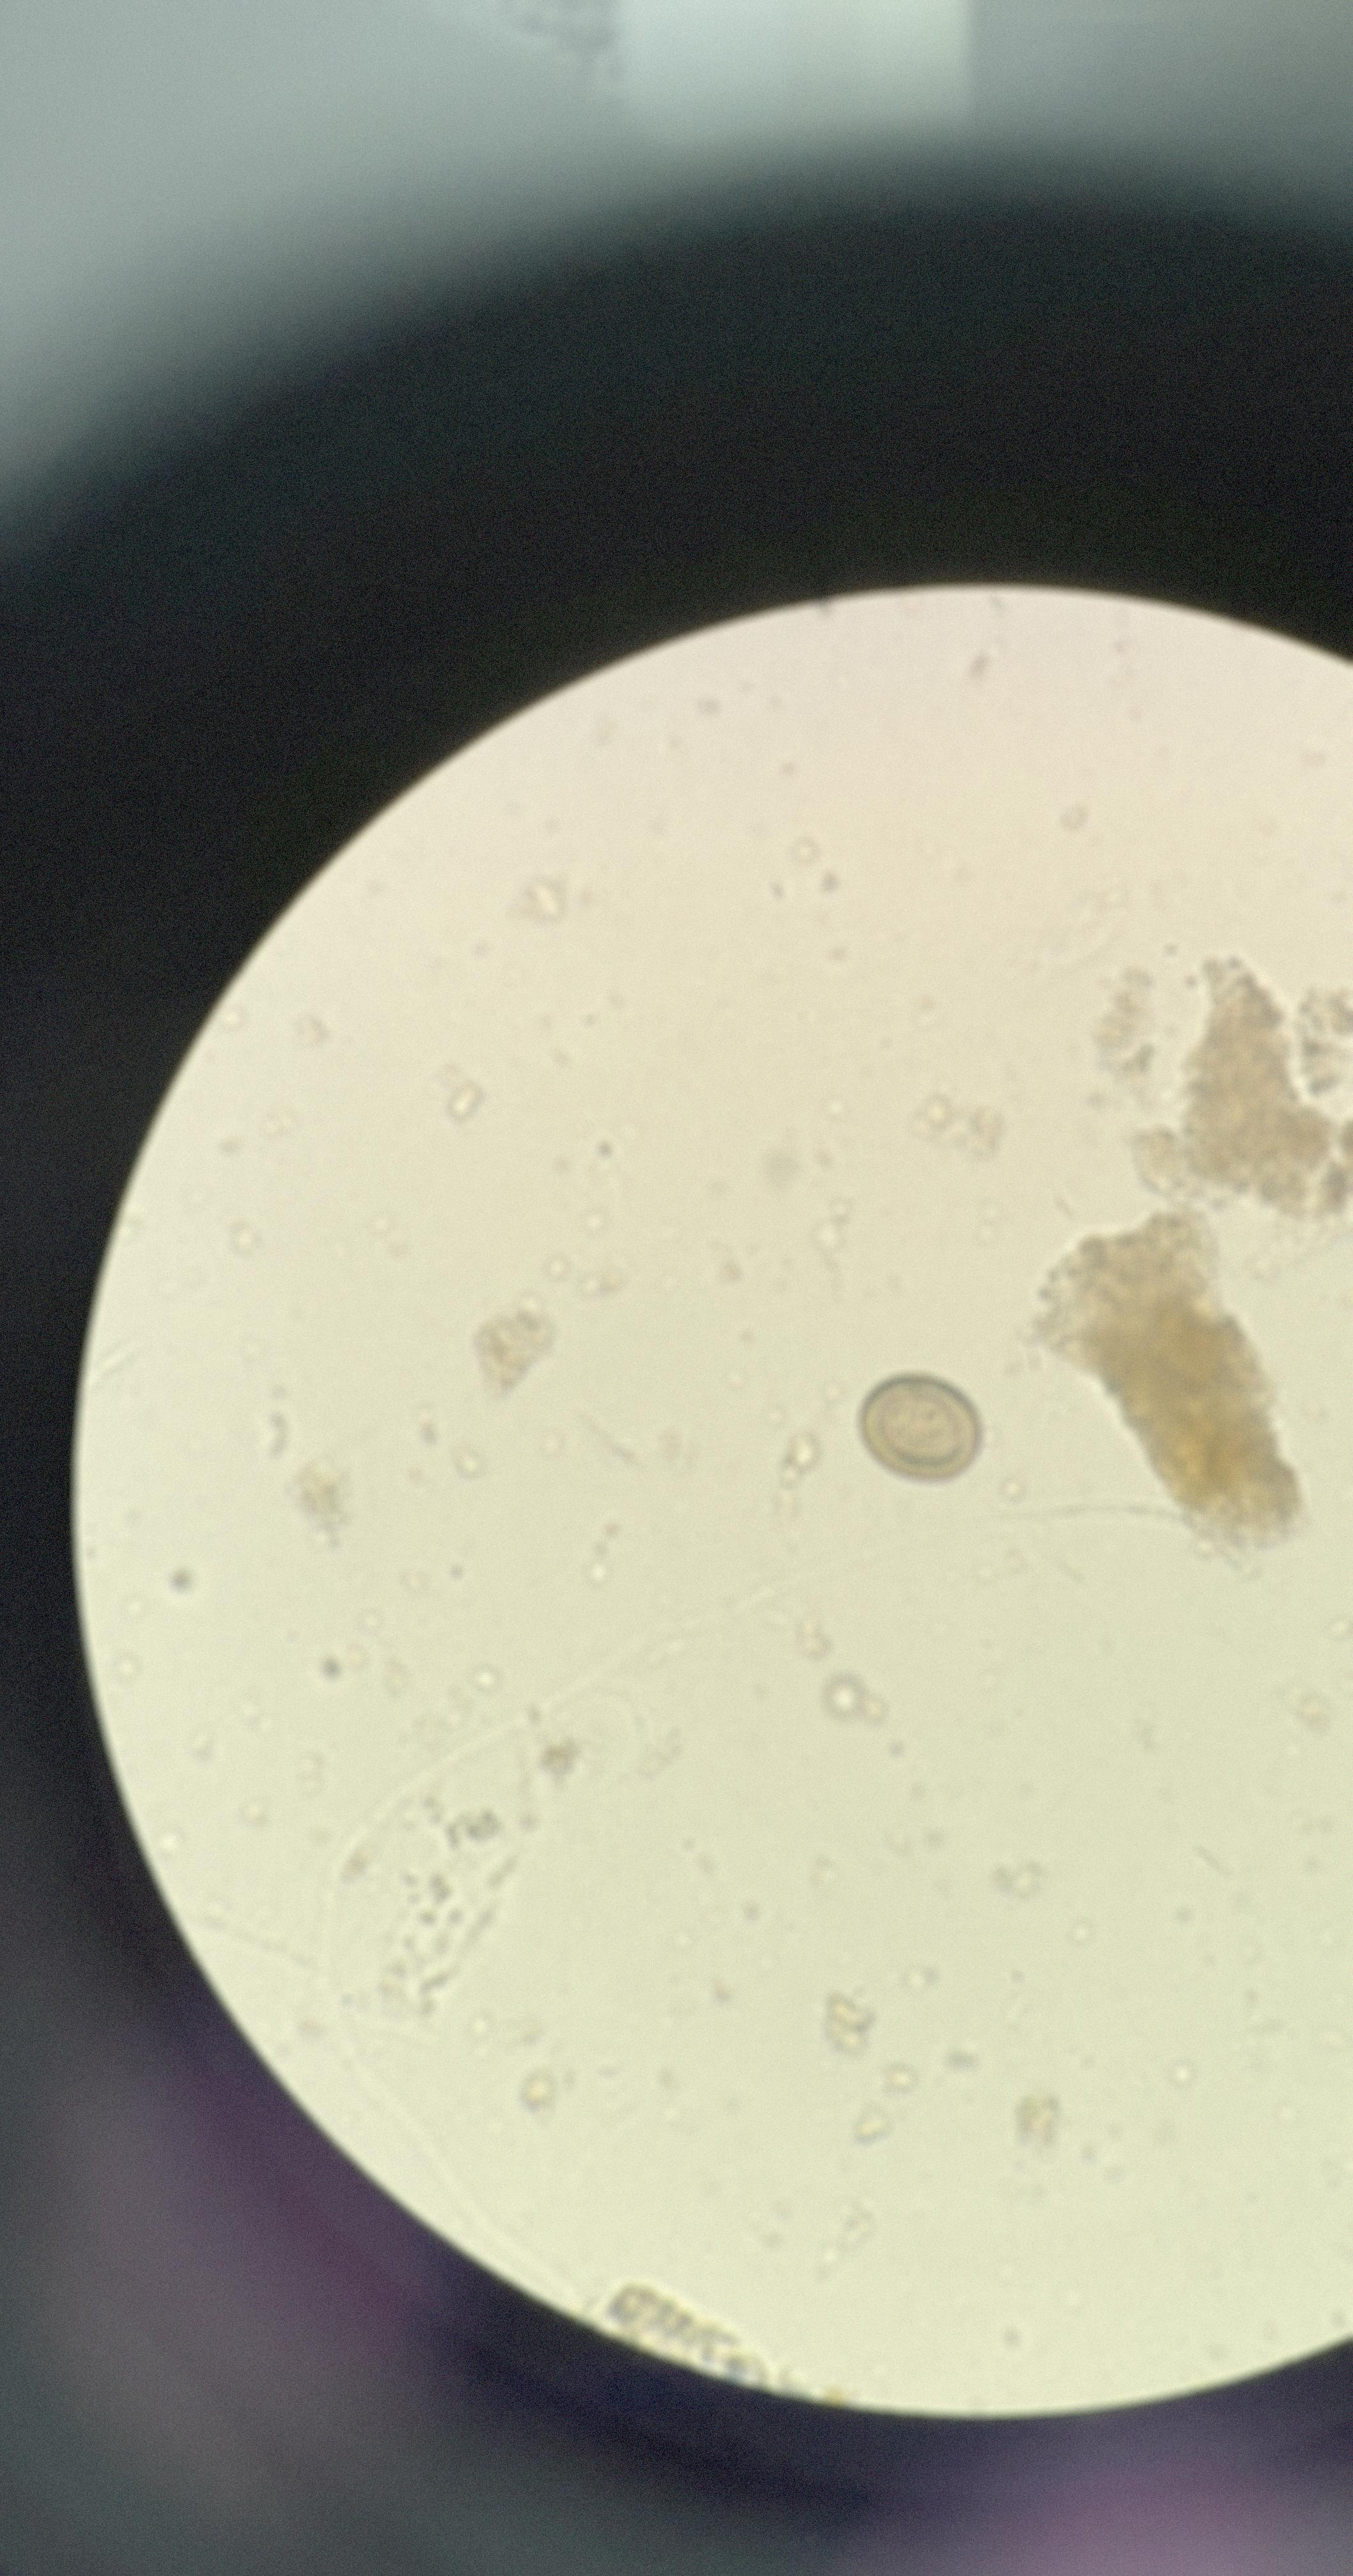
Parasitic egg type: Taenia spp. egg